Interaction volume radius: 10 \u00c5
Interaction volume height: 20 \u00c5
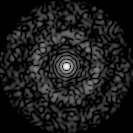
Disorder parameter: 0.8722